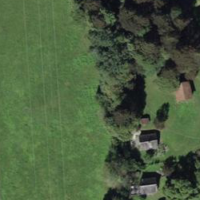
EUNIS habitat code: 52
Species observed at this site:
Amata phegea
Vincetoxicum hirundinaria
Polyommatus icarus
Aglais urticae
Lamium album
Pisaura mirabilis